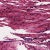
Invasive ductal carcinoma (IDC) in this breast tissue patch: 0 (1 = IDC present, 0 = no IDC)